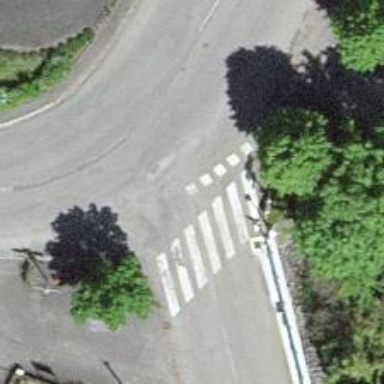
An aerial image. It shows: Road with "give way" sign.